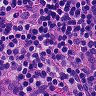
Metastatic tissue present: no